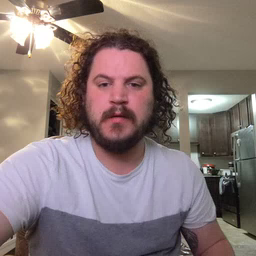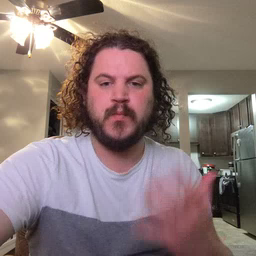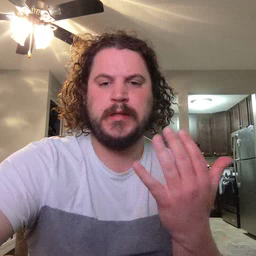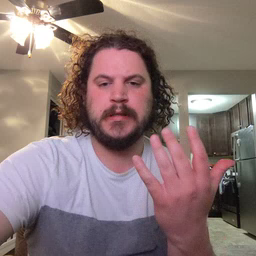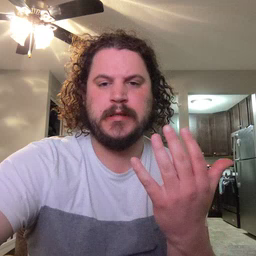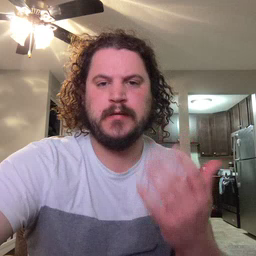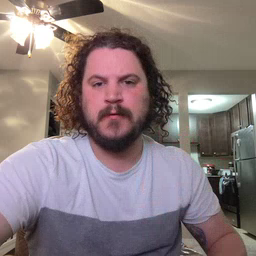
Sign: wait